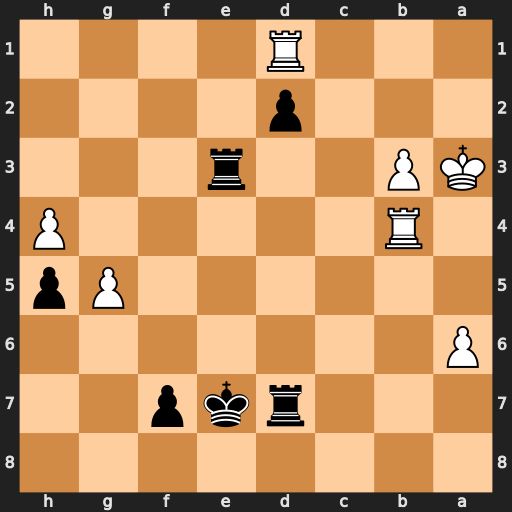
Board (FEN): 8/3rkp2/P7/6Pp/1R5P/KP2r3/3p4/3R4
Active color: b
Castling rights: -
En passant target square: -
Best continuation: Re1 Rxd2 Rxd2